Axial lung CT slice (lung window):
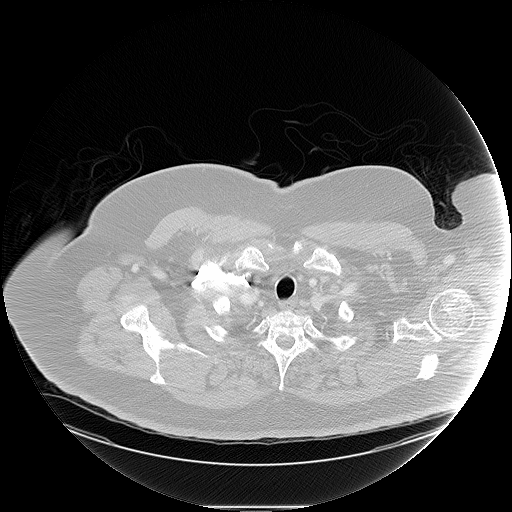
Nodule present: no